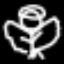
Label: angel